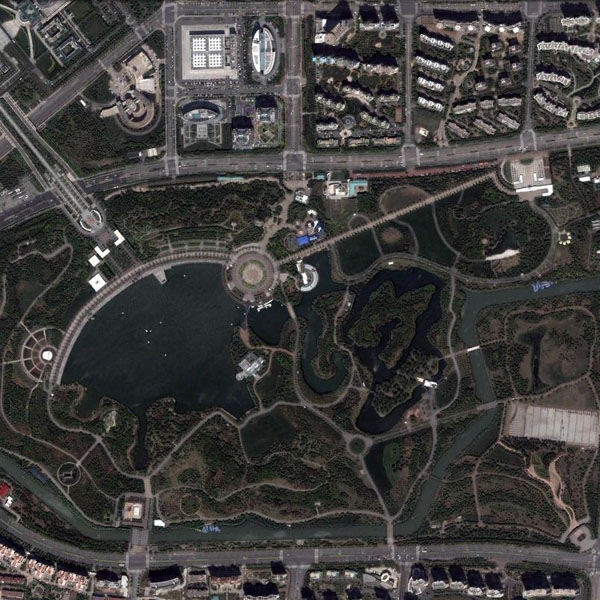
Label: Park